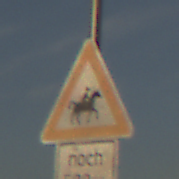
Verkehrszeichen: ReiterLinks
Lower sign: LaengeEinerStrecke3
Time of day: SunriseSunset
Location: Outdoor (Nature)
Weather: PartlyCloudy
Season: NotSpecified
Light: Natural